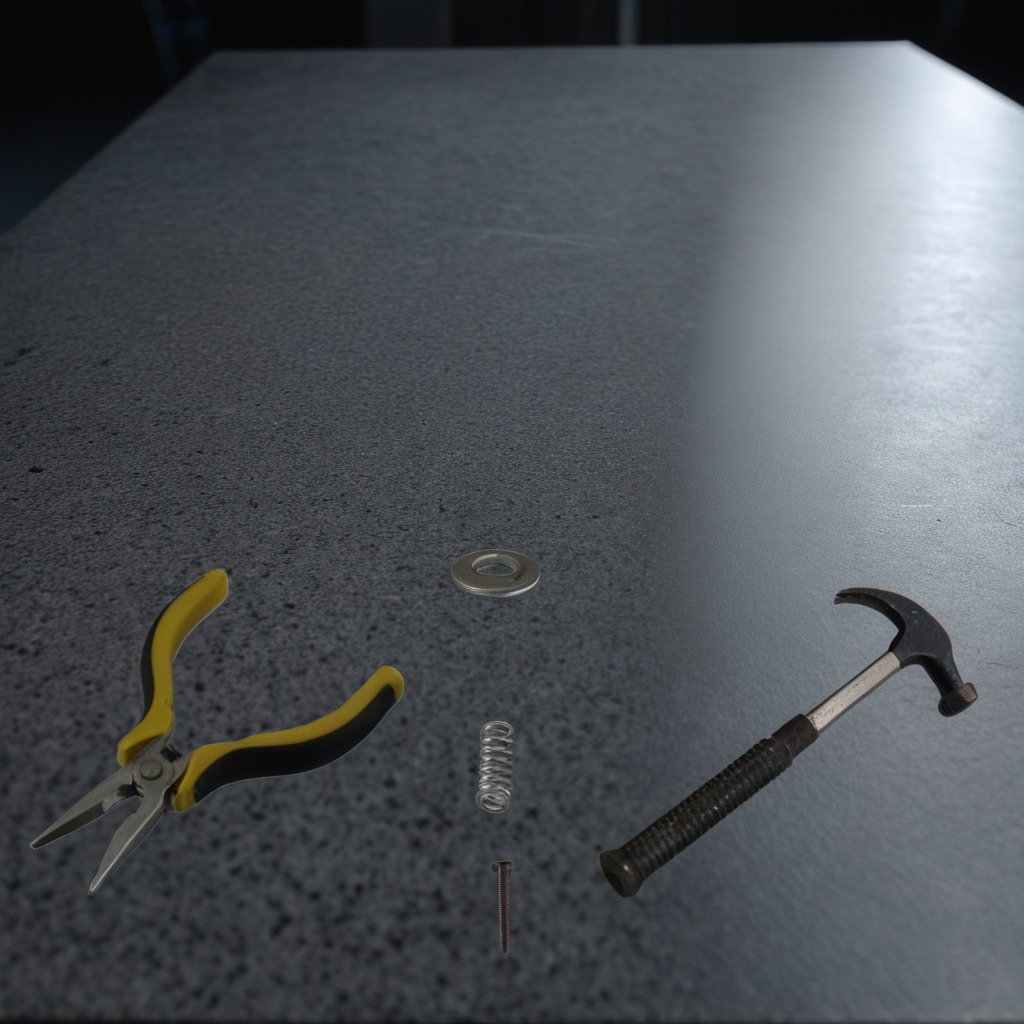
A flat metal washer, a hammer, a metal machine screw, a pair of pliers, and a coiled metal spring are lying on a clean granite table inside a workshop at night.